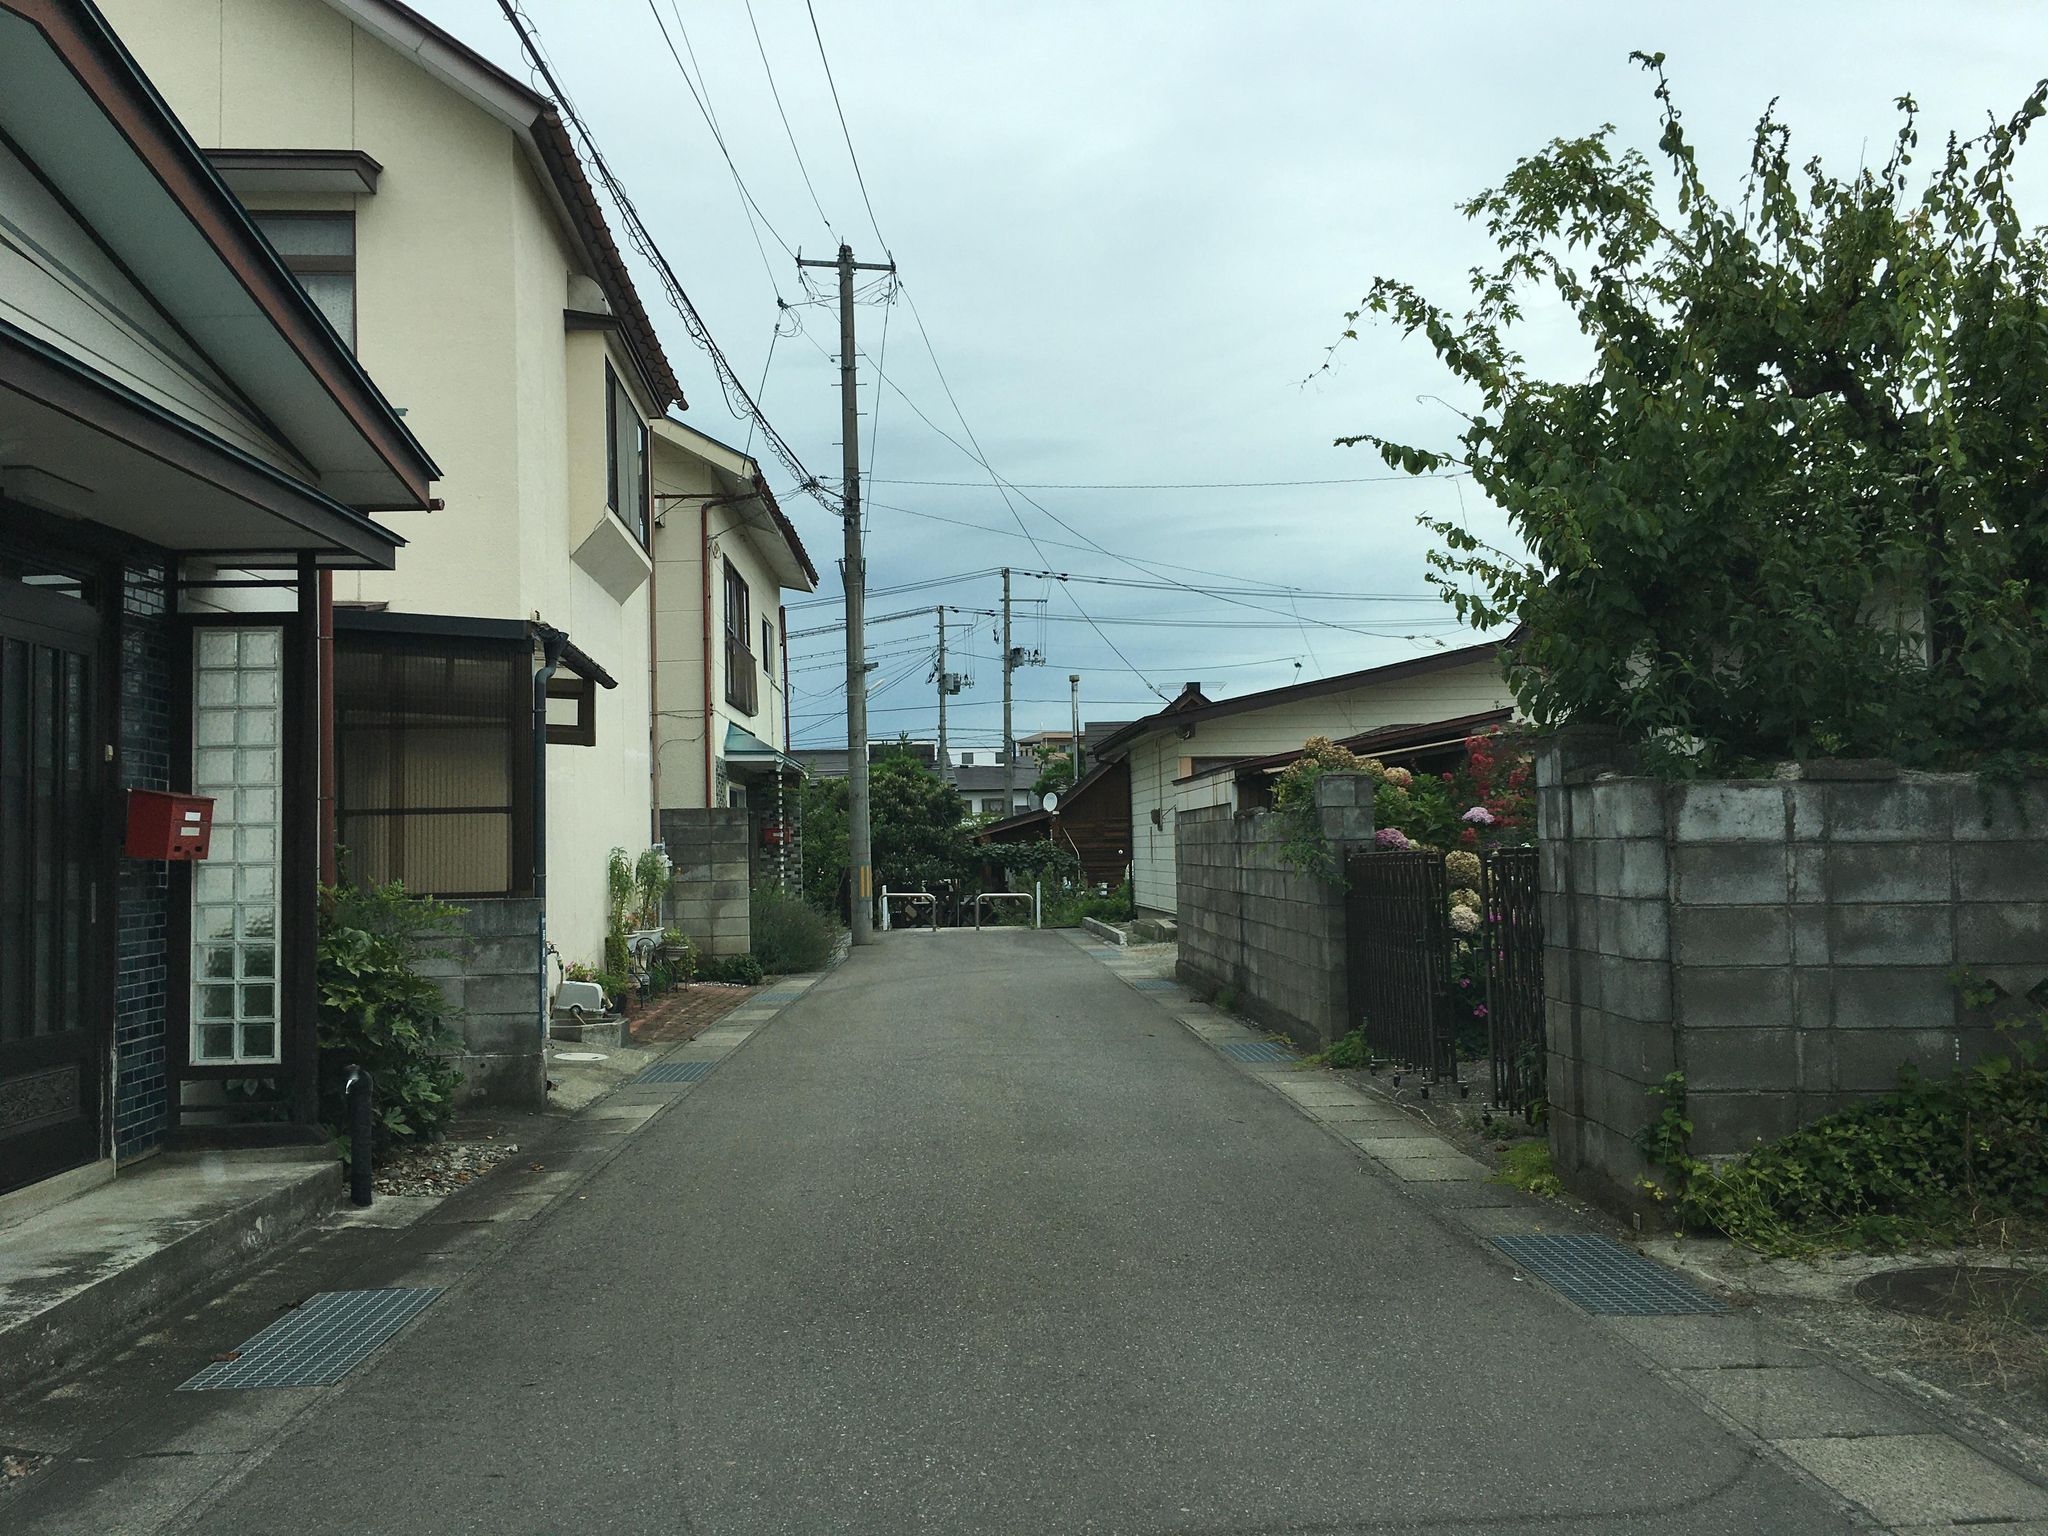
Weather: cloudy
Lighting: day
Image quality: good
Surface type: walking surface
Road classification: steps, unclassified
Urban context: urban centre
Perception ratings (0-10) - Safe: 2.16, Lively: 4.13, Beautiful: 4.06, Boring: 4.57, Depressing: 5.24, Wealthy: 5.35